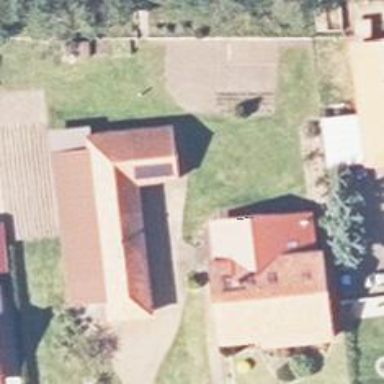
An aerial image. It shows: Simple and straightforward house.